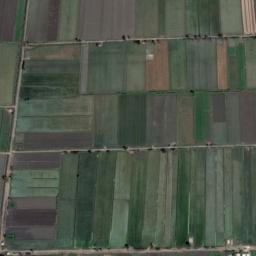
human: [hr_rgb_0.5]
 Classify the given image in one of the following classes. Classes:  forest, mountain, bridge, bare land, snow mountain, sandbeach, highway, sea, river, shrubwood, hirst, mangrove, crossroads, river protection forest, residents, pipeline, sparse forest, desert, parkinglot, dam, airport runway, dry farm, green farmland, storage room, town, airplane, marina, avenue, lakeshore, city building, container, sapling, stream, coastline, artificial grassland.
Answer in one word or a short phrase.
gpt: green farmland